Question: How can I remove the version placeholder on iTunes Connect?
I have uploaded a version on a wrong application and when I realized that I removed the binary but I have never thought of this - can I also delete the placeholder? - because there is no update developed for this app yet.
Image for explanation

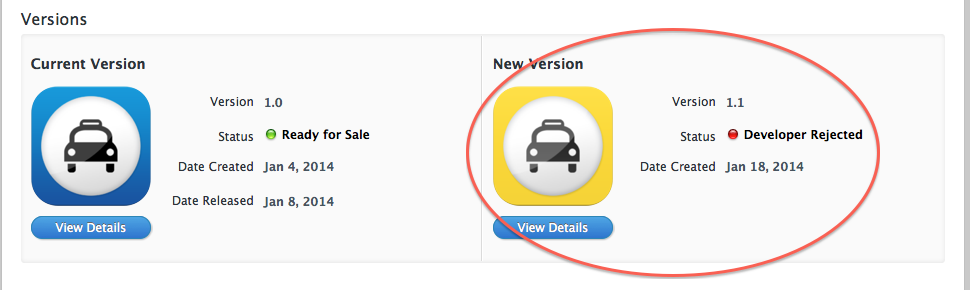
Answer: To edit the version number, select the falsely numbered version on the left on iTunes Connect (so NOT the "App Information", but under that the version "1.0.1 Prepare for Submission" etc), scroll down in the right pane to "General App Information" -- just below the App Icon you can see the version number and it's editable! Change it, hit save, and you'll see the version number change on the left side.
(My answer is valid for iTunes Connect web UI as of 5. Jan 2016)